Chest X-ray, AP view. Patient: 12 years old, sex F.
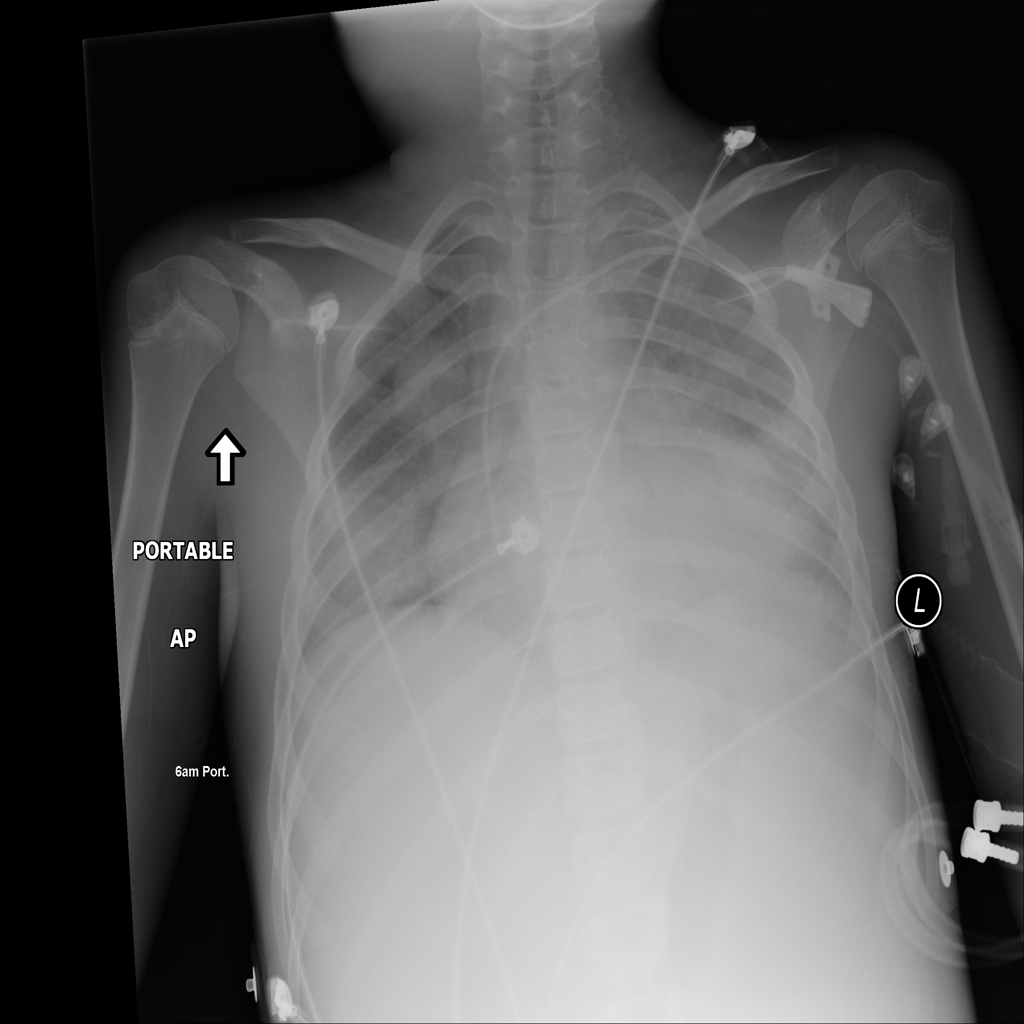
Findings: Cardiomegaly, Effusion, Nodule